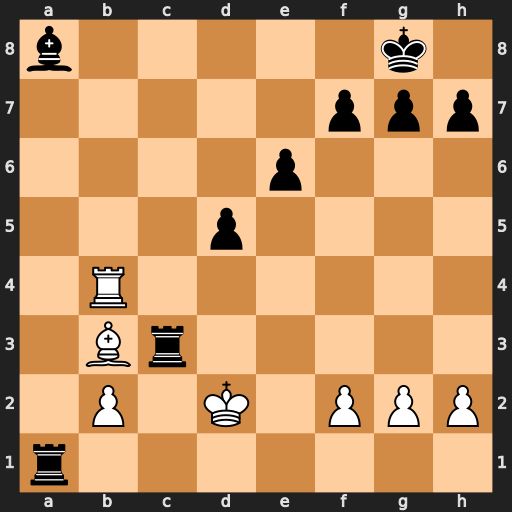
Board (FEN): b5k1/5ppp/4p3/3p4/1R6/1Br5/1P1K1PPP/r7
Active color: w
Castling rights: -
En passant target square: -
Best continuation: Rb8+ Rc8 Rxc8#